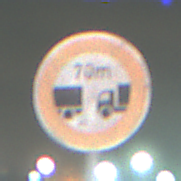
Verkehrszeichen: VerbotUnterschreitenMindestabstand
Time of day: Night
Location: Outdoor (Urban)
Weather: PartlyCloudy
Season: NotSpecified
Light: Artificial